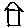
Label: house